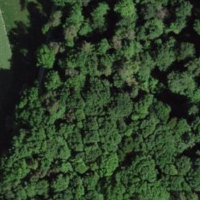
EUNIS habitat code: 41
Species observed at this site:
Turdus philomelos
Troglodytes troglodytes
Dendrocopos major
Fringilla coelebs
Regulus ignicapilla
Aegithalos caudatus
Buteo buteo
Columba palumbus
Poecile palustris
Phylloscopus collybita
Dendrocoptes medius
Parus major
Erithacus rubecula
Dryocopus martius
Milvus milvus
Certhia familiaris
Sitta europaea
Garrulus glandarius
Regulus regulus
Falco tinnunculus
Periparus ater